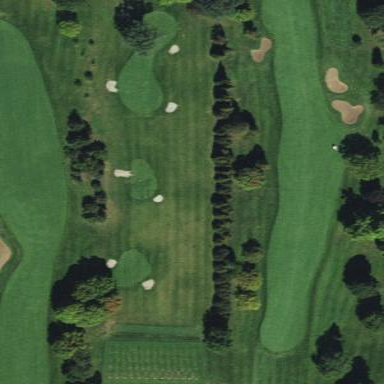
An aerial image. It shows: Area of rough grass used for golf.